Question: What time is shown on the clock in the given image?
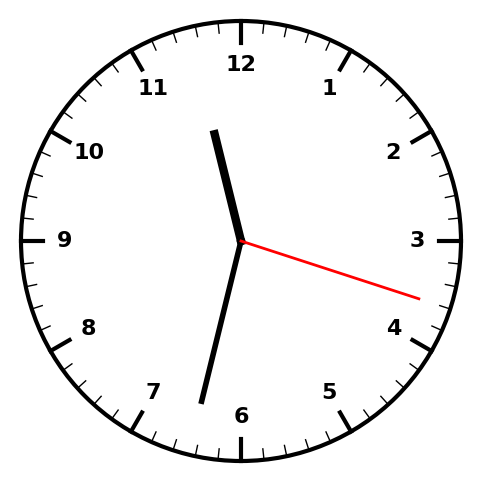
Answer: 11:32:18